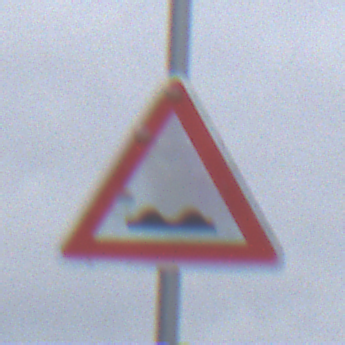
Verkehrszeichen: UnebeneFahrbahn
Umgebung: Outdoor, Suburban
Tageszeit: MorningAfternoon
Wetter: Overcast
Licht: Natural
Jahreszeit: NotSpecified
Kontrast: LowContrast